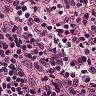
Metastatic tissue present: no